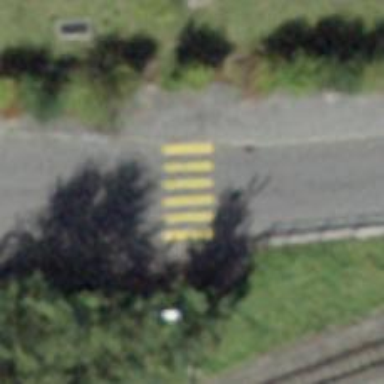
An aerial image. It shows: Marked crossing on the road.